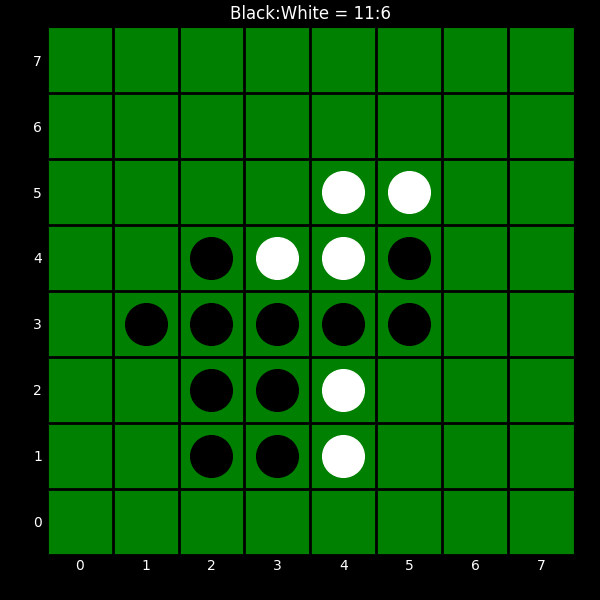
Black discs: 11
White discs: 6